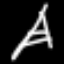
Label: The Eiffel Tower